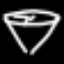
Label: diamond